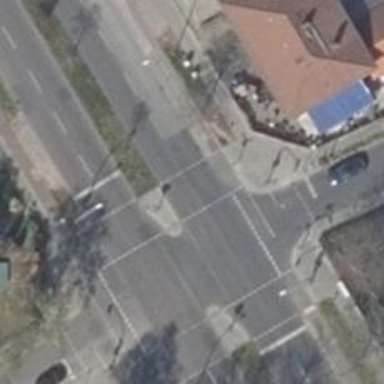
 with cycleway on the right side that is shared with buses."